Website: lowes
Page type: payment
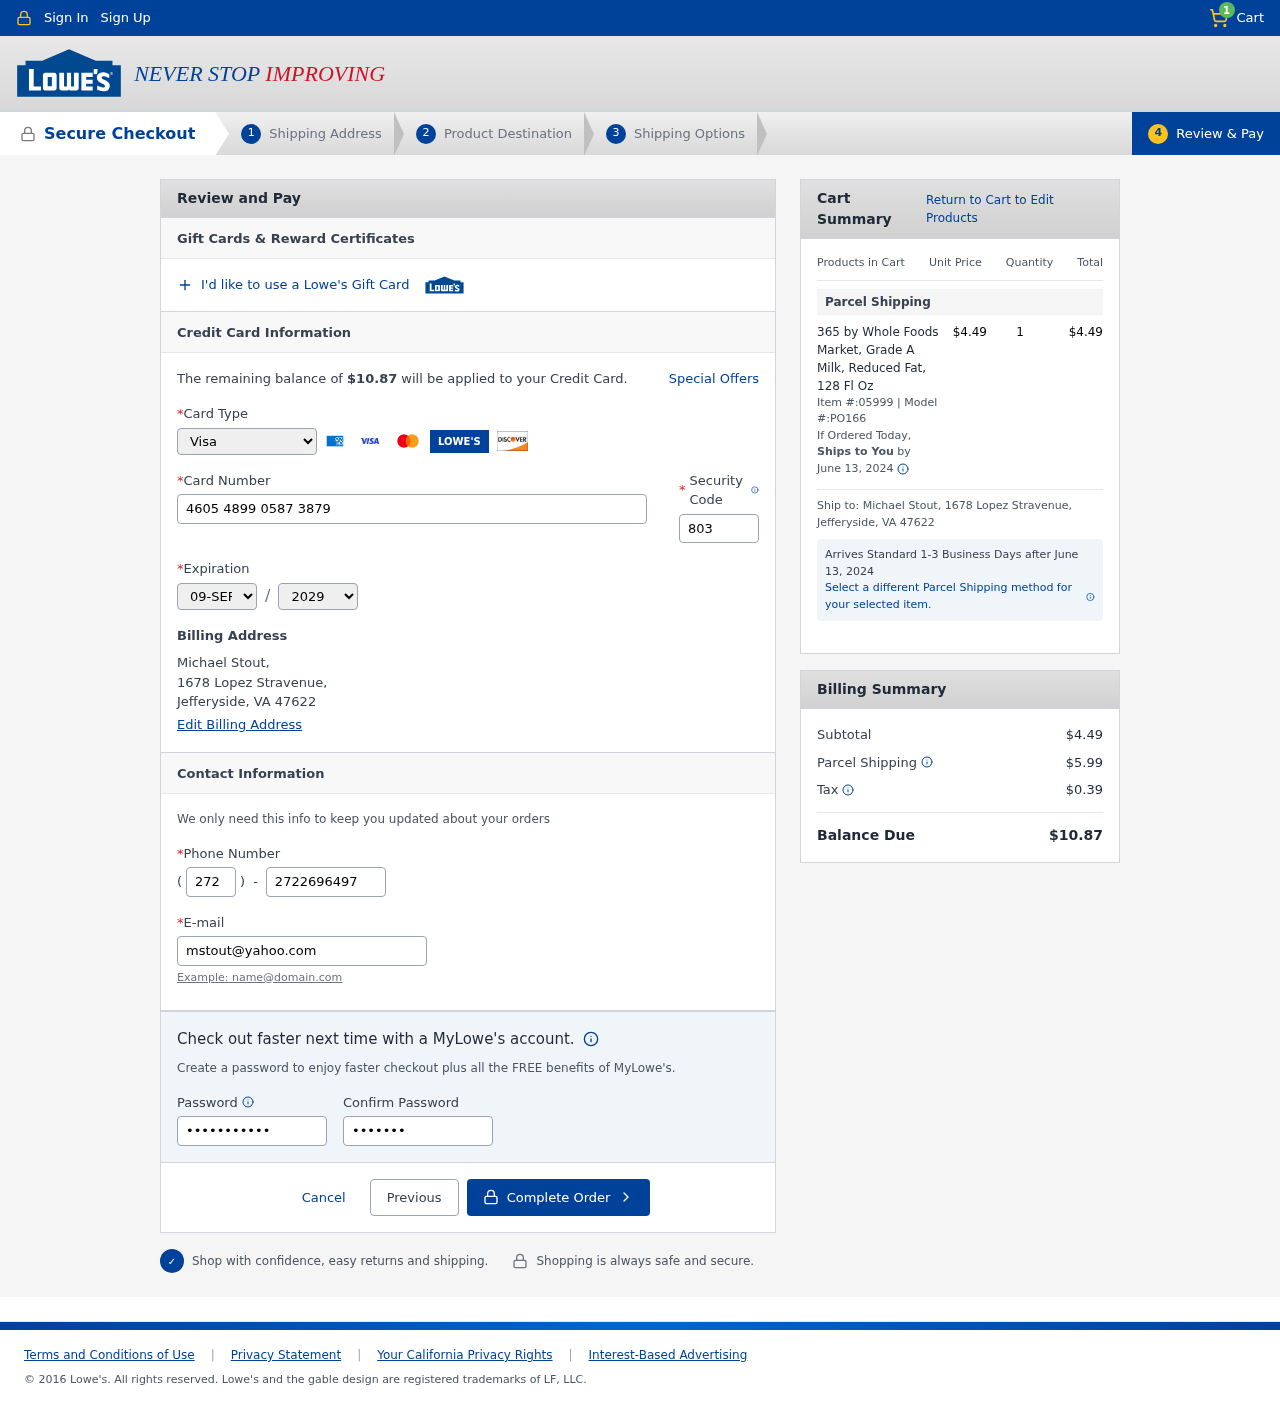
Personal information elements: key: PII_CARD_CVV
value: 803
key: PII_CARD_EXPIRY_MONTH
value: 09
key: PII_CARD_EXPIRY_YEAR
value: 29
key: PII_CARD_NUMBER
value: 4605 4899 0587 3879
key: PII_CARD_TYPE
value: Visa
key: PII_CITY_STATE_ZIP
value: Jefferyside, VA 47622
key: PII_EMAIL
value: mstout@yahoo.com
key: PII_FULLNAME
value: Michael Stout,
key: PII_PHONE
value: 2722696497
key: PII_PHONE_AREA
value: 272
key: PII_STREET
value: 1678 Lopez Stravenue,
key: PII_FULLNAME2
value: Michael Stout
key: PII_STREET2
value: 1678 Lopez Stravenue
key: PII_CITY_STATE_ZIP2
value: Jefferyside, VA 47622
Product elements: key: PRODUCT1_NAME
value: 365 by Whole Foods Market, Grade A Milk, Reduced Fat, 128 Fl Oz
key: PRODUCT1_PRICE
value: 4.49
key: PRODUCT1_QUANTITY
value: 1
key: PRODUCT1_ITEM
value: Item #:05999
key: PRODUCT1_MODEL
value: Model #:PO166
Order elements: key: ORDER_NUM_ITEMS
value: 1
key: ORDER_TOTAL
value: $10.87
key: ORDER_SHIPPING_DATE
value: June 13, 2024
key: ORDER_SUBTOTAL
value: $4.49
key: ORDER_SHIPPING_DATE2
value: June 13, 2024
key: ORDER_SHIPPING_COST
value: $5.99
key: ORDER_TAX
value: $0.39